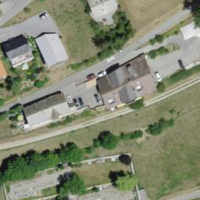
EUNIS habitat code: 55
Species observed at this site:
Lysandra coridon
Cypripedium calceolus
Fraxinus excelsior
Geum montanum
Turdus pilaris
Sambucus racemosa
Polyommatus icarus
Erebia aethiops
Aporia crataegi